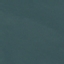
Land use / land cover class: SeaLake